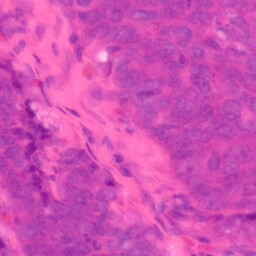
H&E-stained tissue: Colon